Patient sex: F
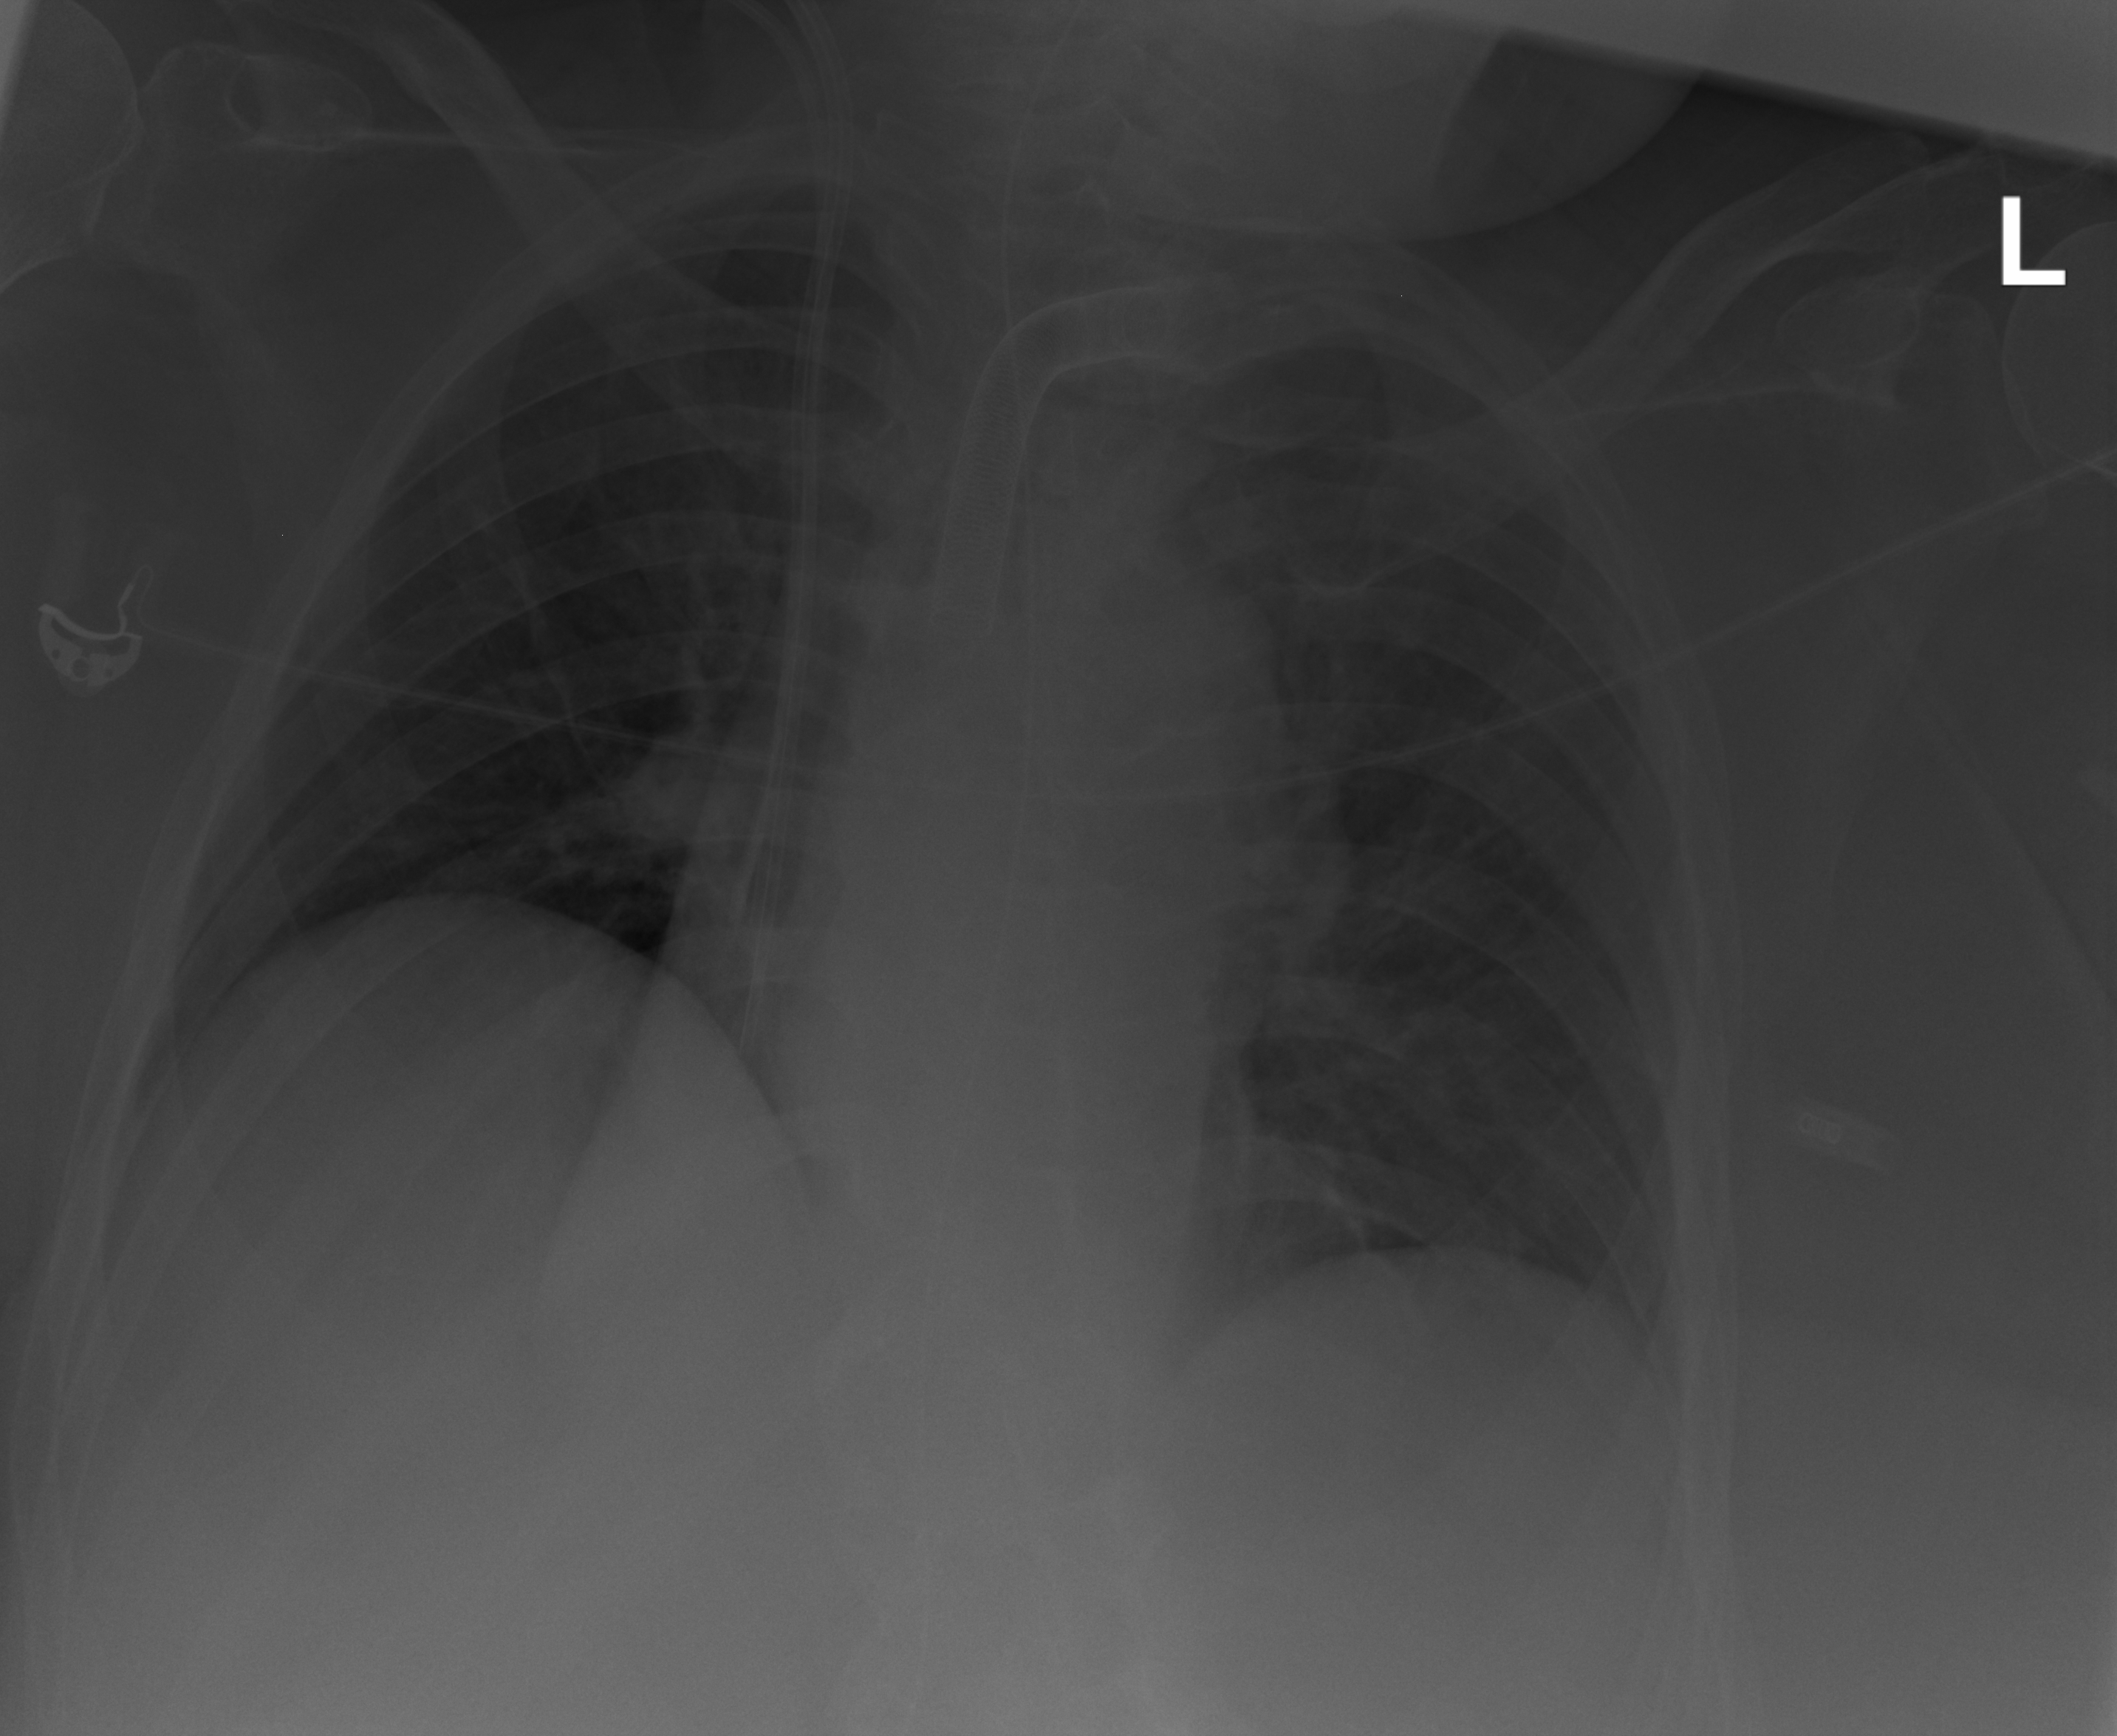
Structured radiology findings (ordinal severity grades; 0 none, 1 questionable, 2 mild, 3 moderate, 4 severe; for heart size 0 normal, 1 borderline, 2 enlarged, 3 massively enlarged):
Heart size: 0
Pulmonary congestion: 0
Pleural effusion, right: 0
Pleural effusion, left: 0
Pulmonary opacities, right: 0
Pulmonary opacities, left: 0
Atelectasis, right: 0
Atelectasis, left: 0